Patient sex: M
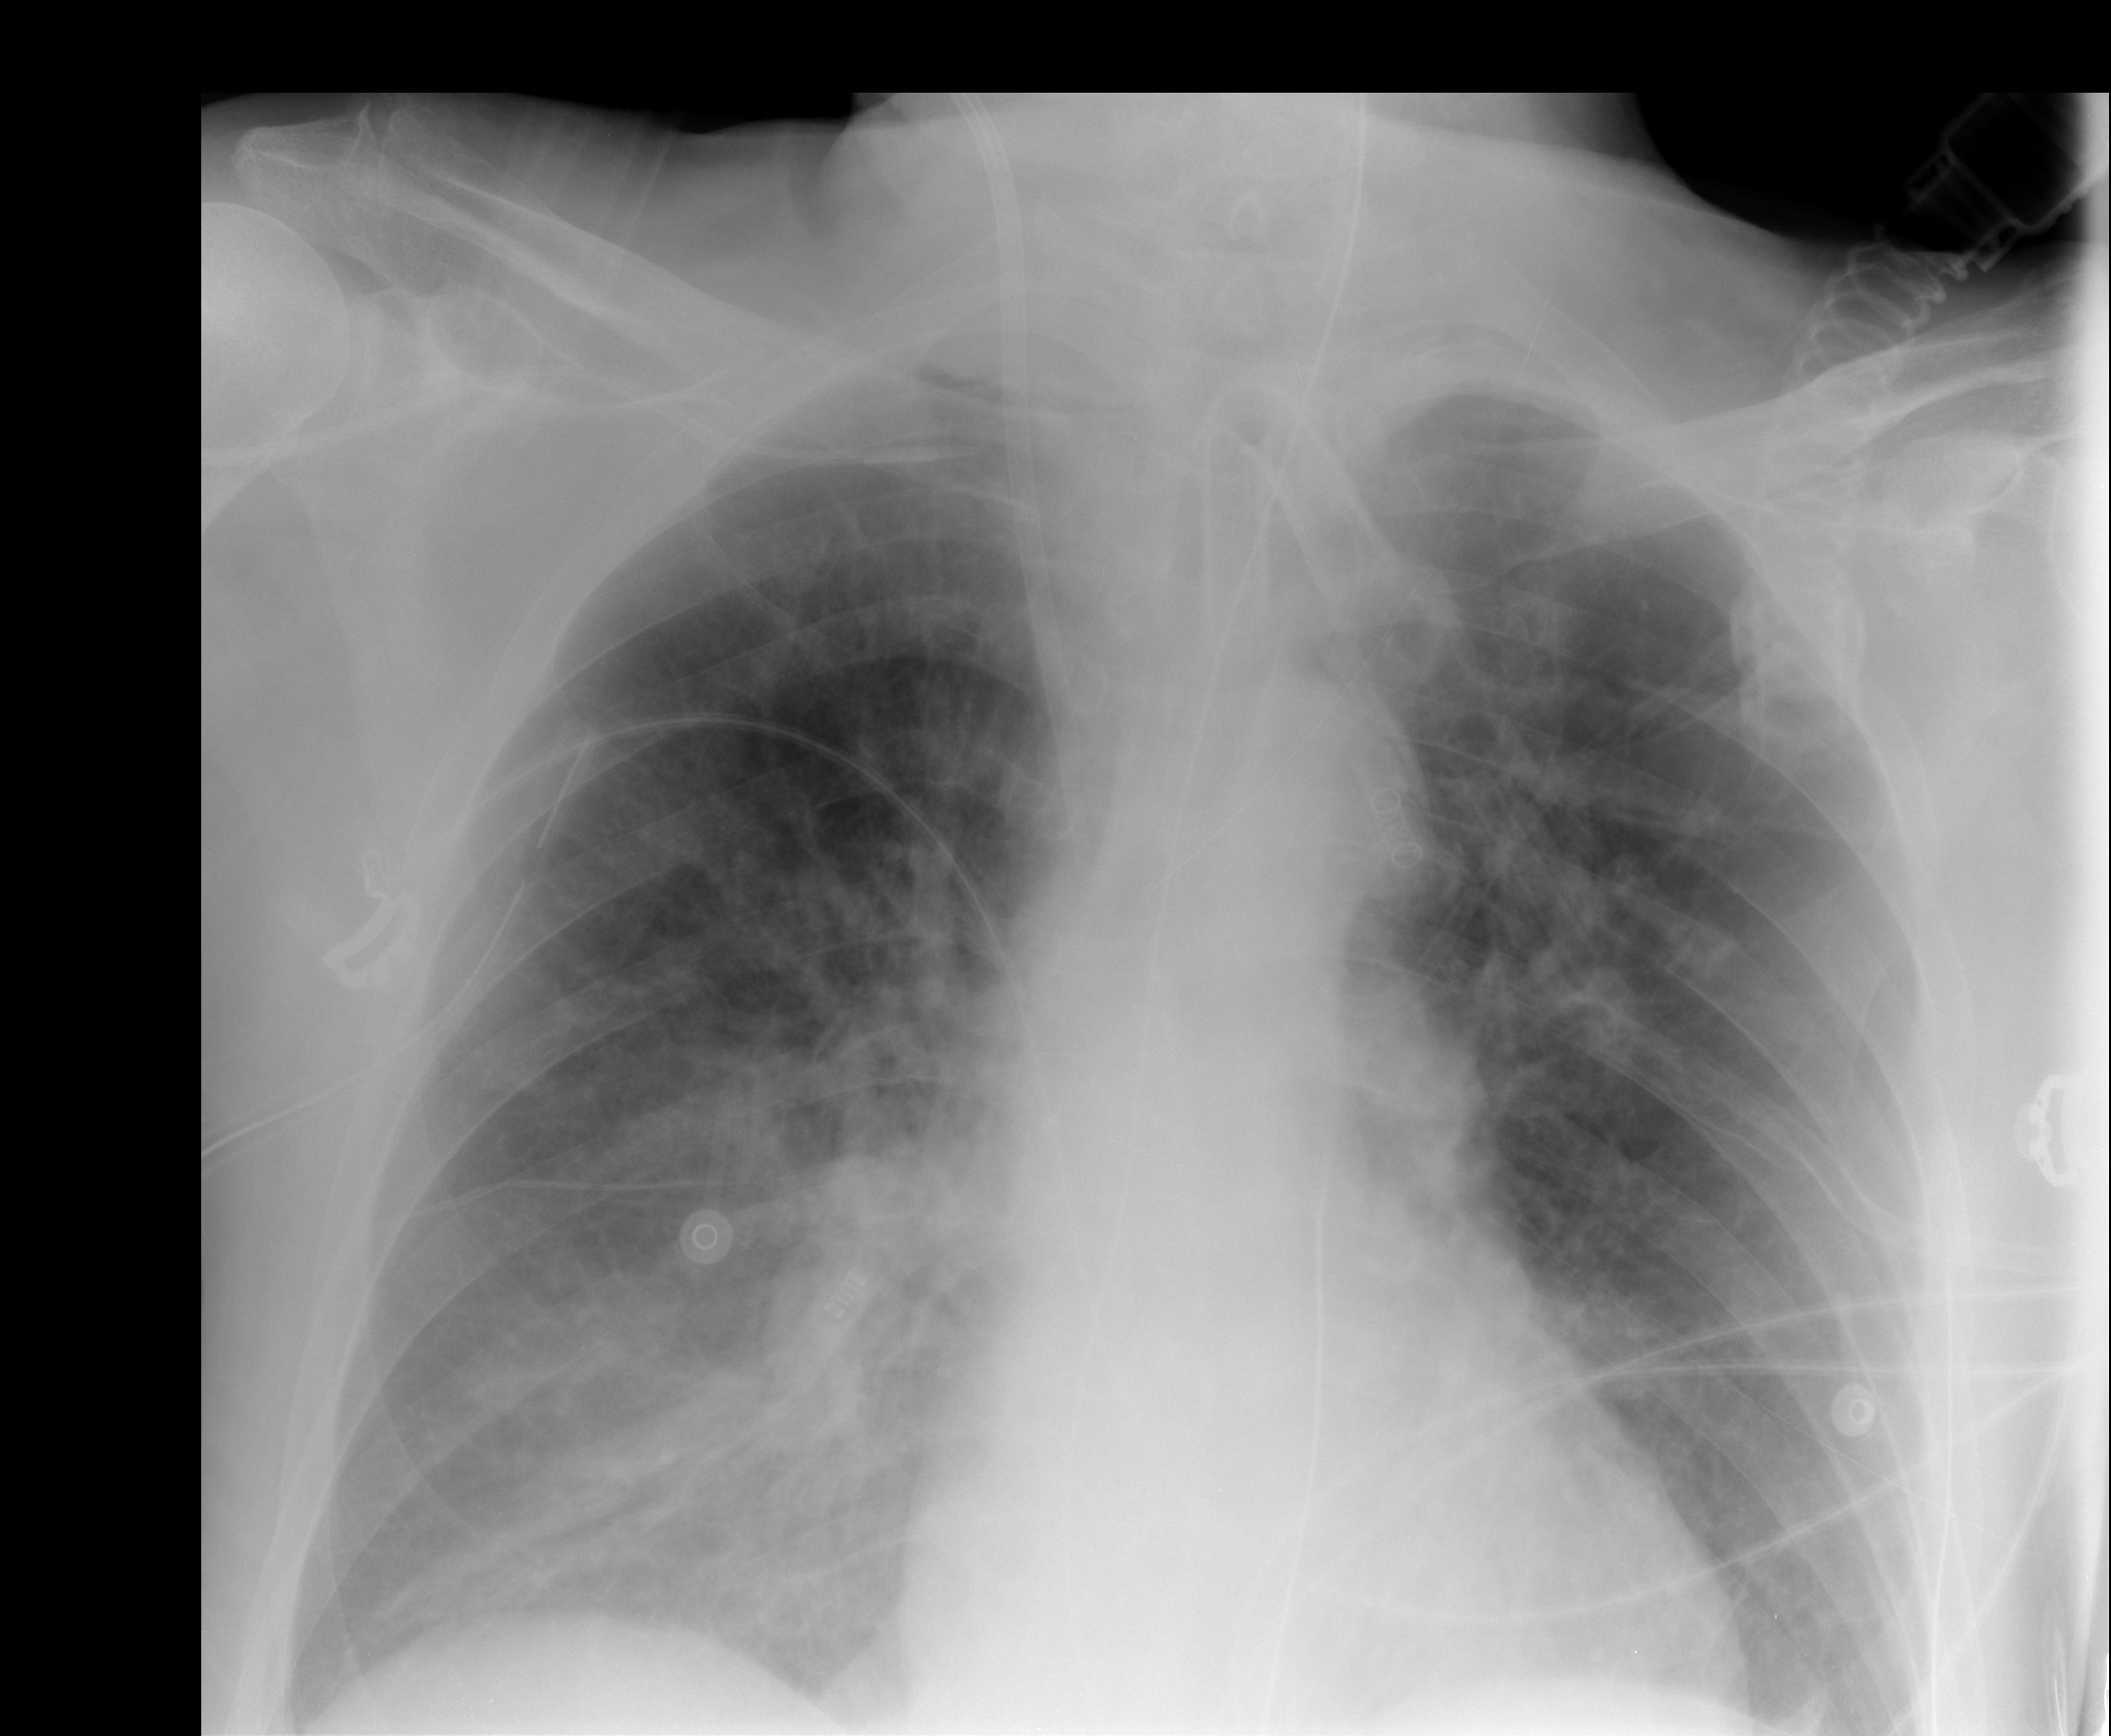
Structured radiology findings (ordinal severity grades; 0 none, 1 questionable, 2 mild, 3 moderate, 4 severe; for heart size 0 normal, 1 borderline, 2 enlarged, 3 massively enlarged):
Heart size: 1
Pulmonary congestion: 2
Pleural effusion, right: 1
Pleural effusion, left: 1
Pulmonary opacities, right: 2
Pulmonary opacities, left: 1
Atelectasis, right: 2
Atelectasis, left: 2